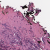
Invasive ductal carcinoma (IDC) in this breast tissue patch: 0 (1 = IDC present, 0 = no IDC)